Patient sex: F
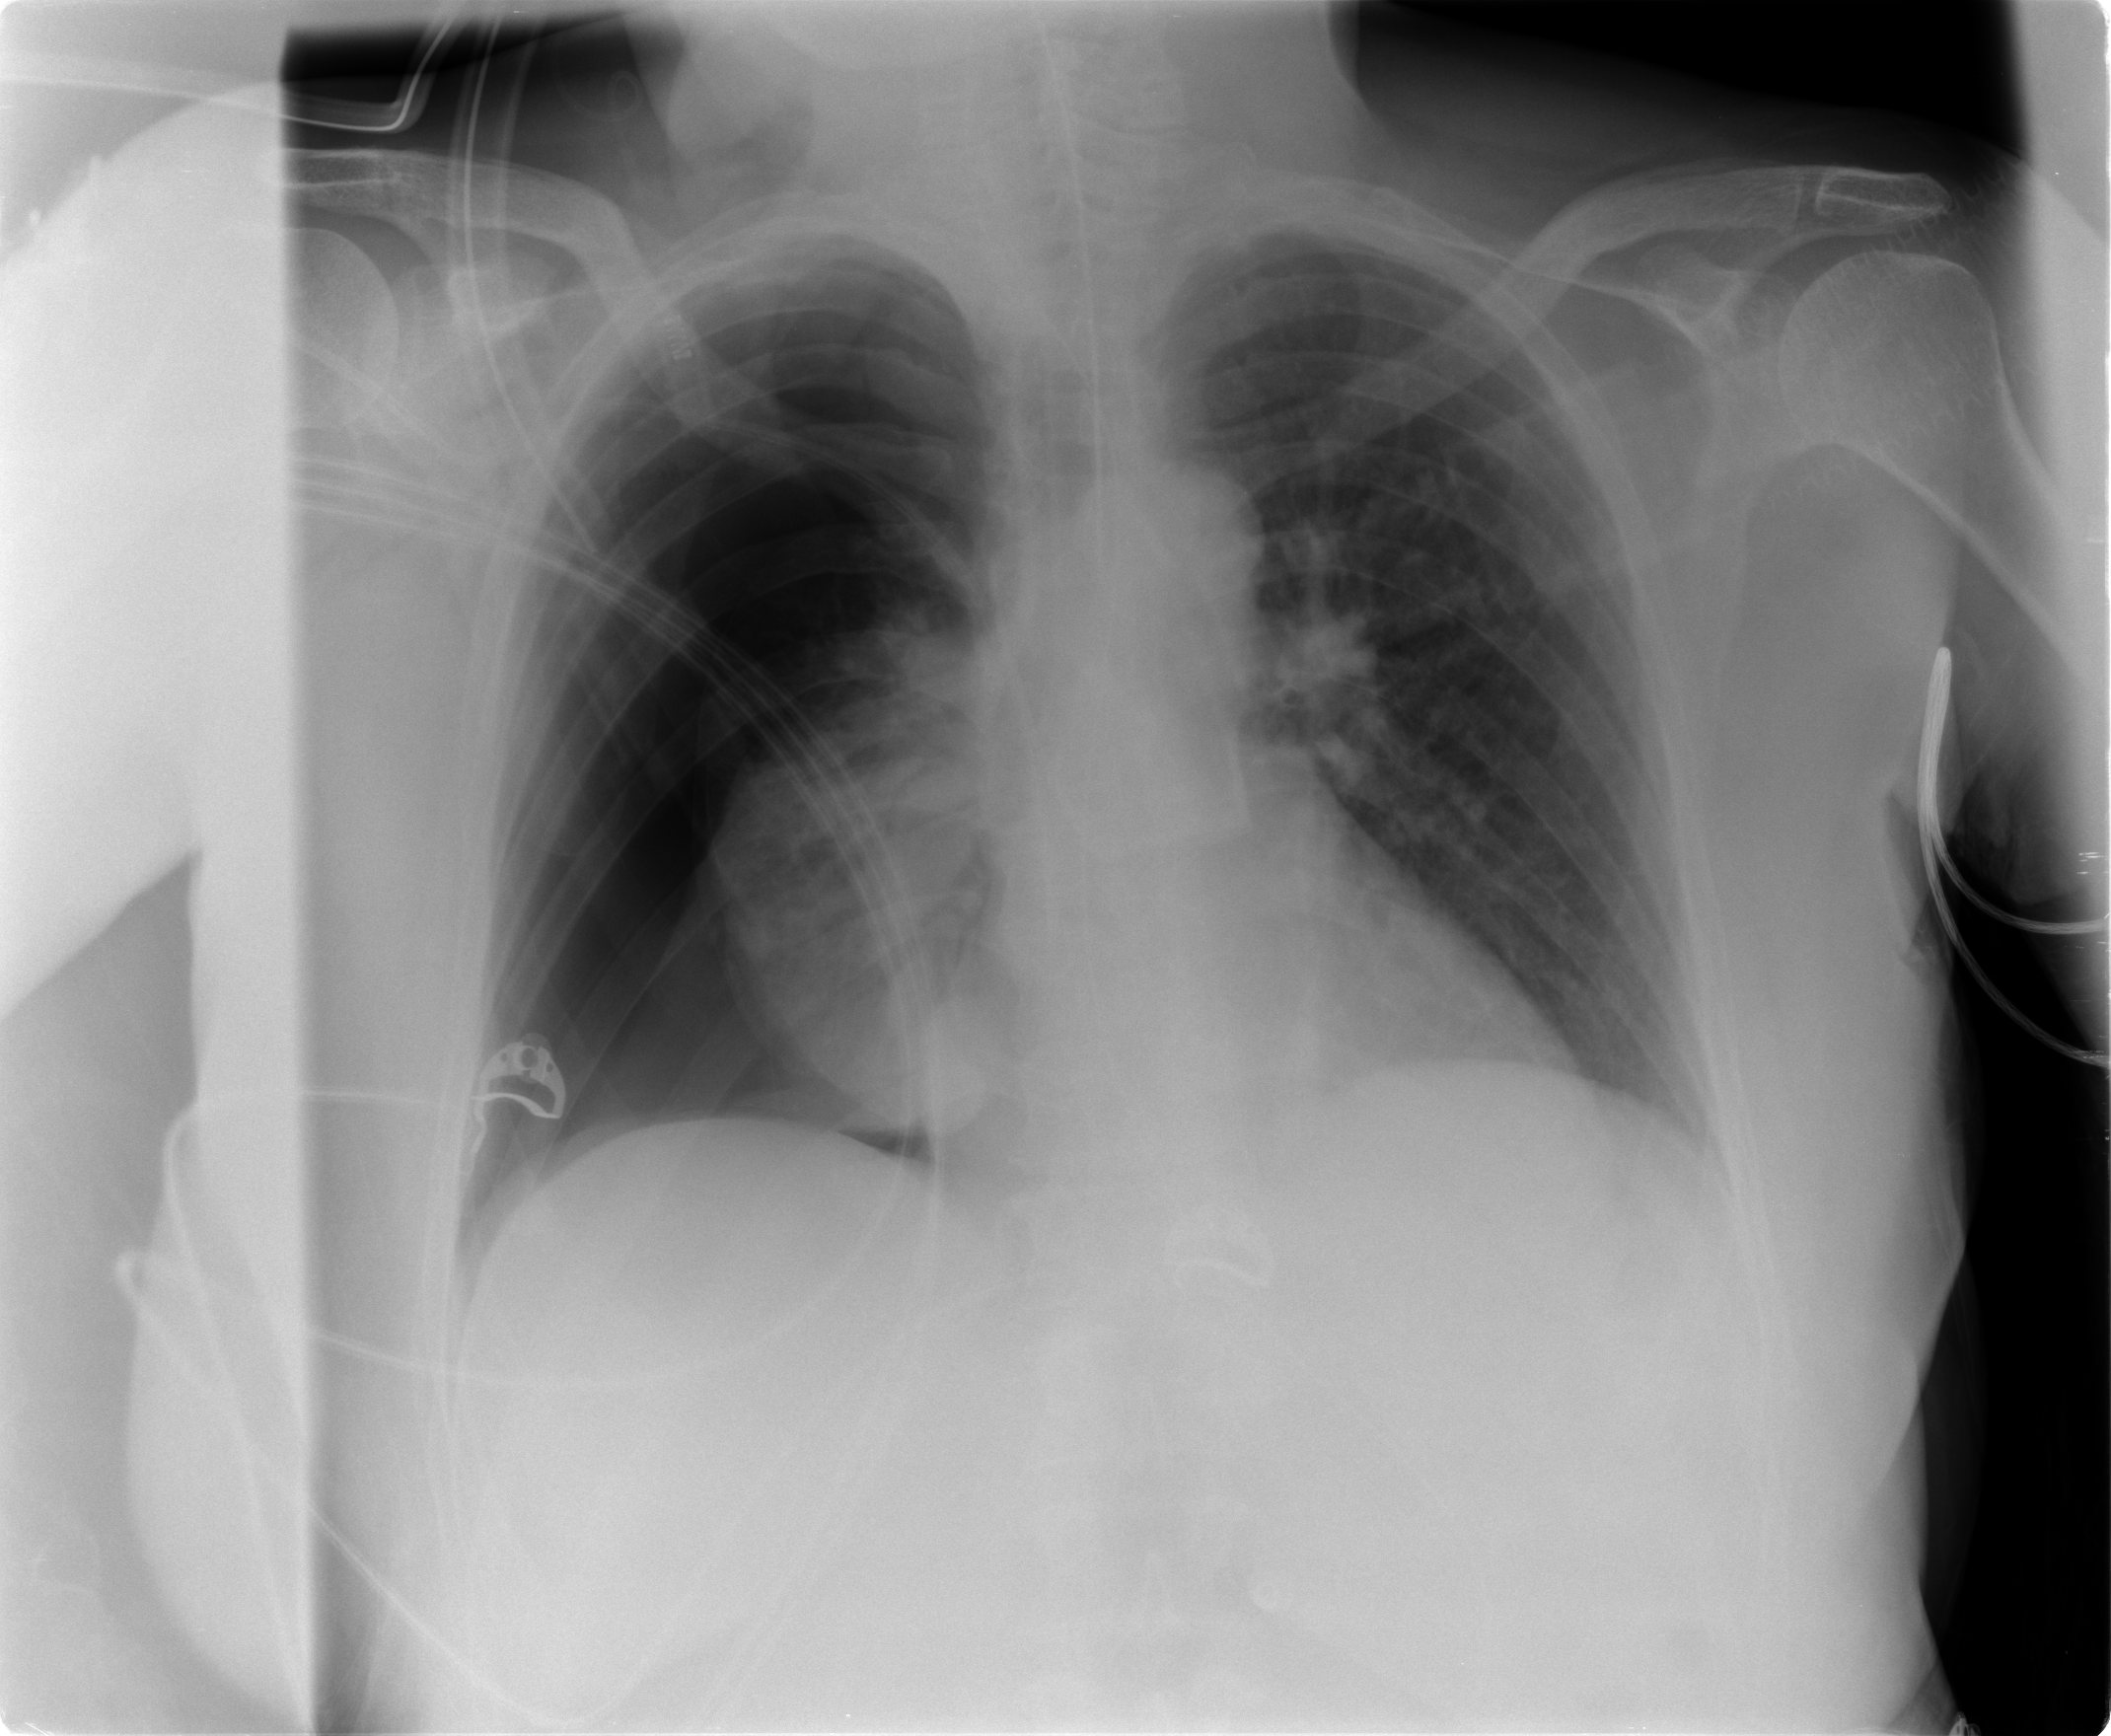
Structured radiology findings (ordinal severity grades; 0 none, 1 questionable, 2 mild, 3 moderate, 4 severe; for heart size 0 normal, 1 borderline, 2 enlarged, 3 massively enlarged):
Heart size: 0
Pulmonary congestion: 0
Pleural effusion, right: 0
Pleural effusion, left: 0
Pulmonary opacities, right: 0
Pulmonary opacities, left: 0
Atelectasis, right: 3
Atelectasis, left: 0